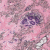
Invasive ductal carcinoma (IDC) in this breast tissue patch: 0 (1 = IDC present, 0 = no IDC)